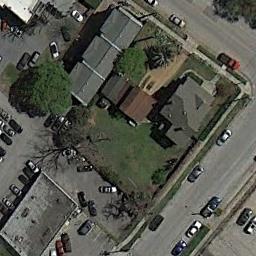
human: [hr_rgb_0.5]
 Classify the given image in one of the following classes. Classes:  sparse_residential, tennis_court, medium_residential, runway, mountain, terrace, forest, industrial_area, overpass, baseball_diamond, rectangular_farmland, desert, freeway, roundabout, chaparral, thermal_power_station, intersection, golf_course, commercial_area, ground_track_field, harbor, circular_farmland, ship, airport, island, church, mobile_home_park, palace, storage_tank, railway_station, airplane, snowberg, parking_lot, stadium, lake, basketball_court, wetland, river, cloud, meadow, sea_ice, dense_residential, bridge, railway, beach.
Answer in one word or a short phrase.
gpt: medium_residential